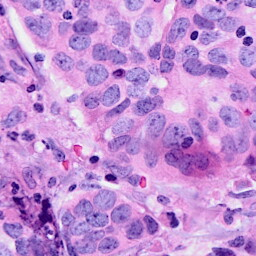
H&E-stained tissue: Breast